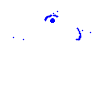
Particle: electron